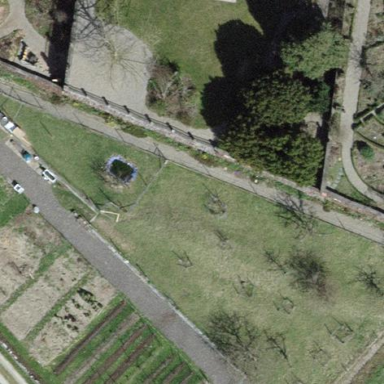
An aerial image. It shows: Garden area designated for leisure land.